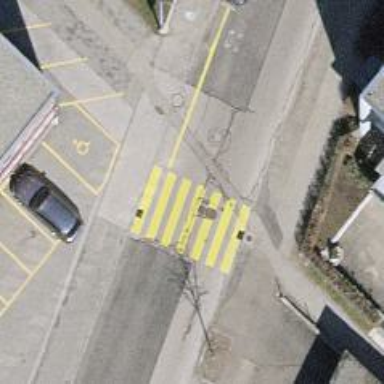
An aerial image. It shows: Marked crossing with zebra stripes on the road.